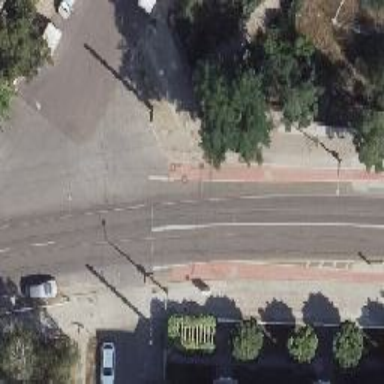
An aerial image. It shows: Tertiary road with asphalt surface. There is separate sidewalk and exclusive cycle lanes on both sides.